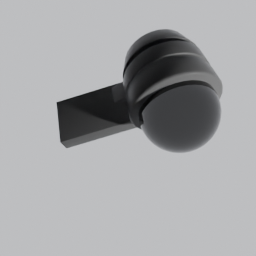
Label: electronics